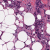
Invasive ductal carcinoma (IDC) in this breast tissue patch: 1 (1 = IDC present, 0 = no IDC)